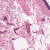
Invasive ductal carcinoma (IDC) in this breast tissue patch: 0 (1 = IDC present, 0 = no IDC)